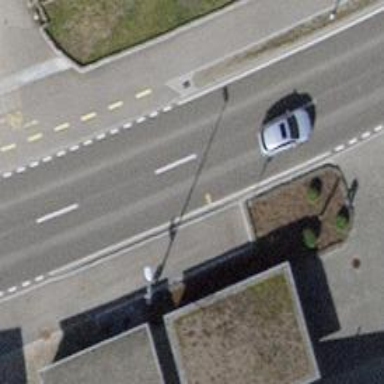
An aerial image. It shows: Bus stop with platform for public transport.